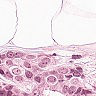
Metastatic tissue present: yes